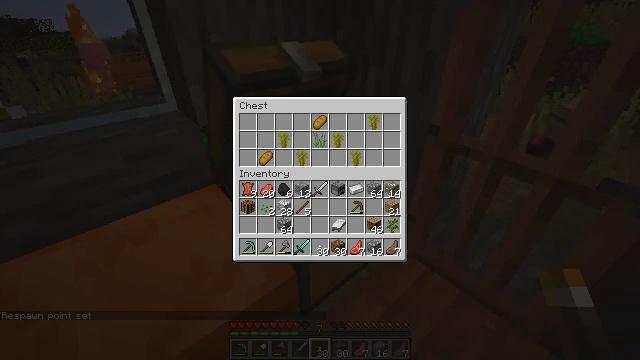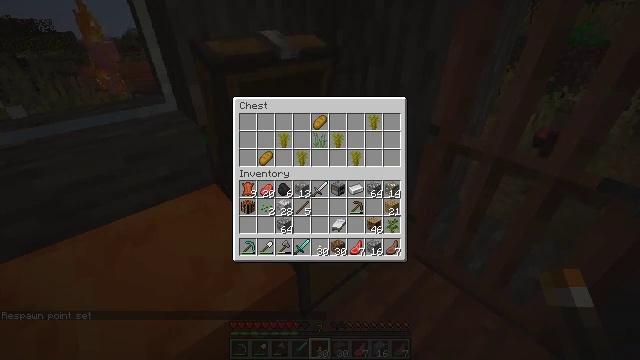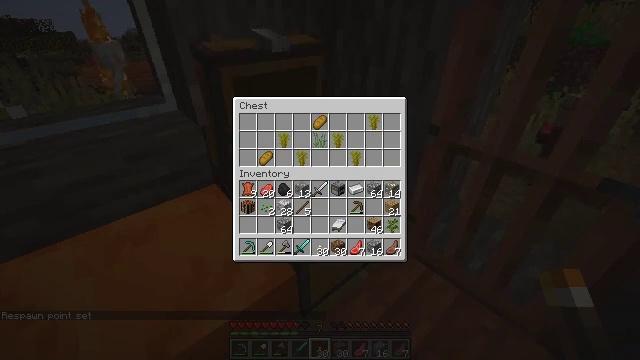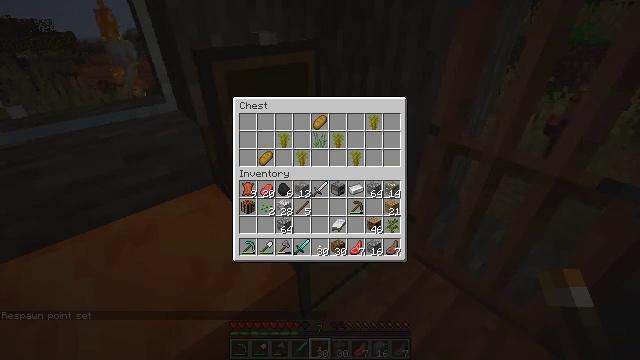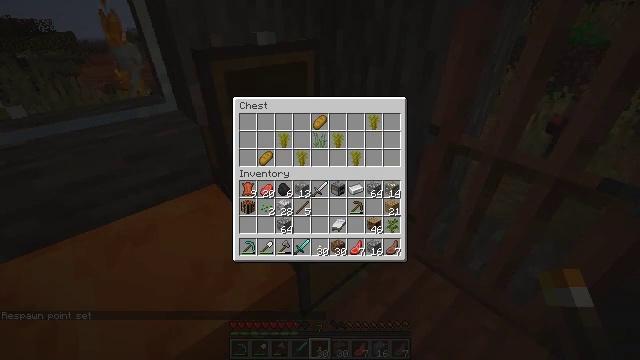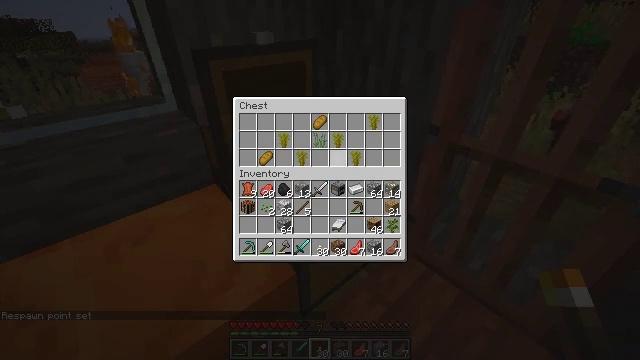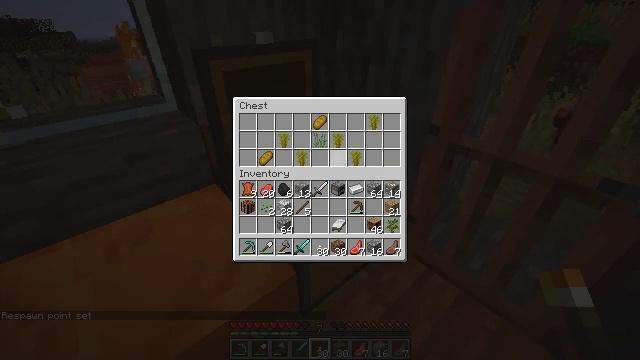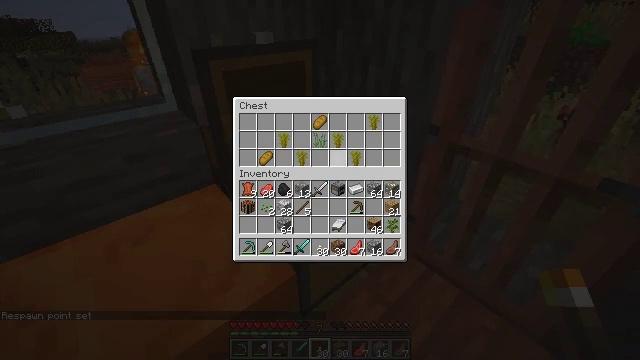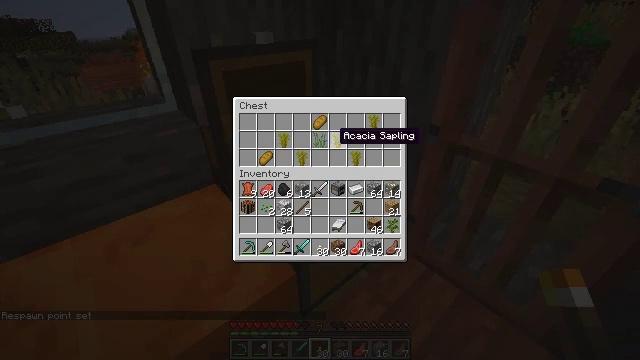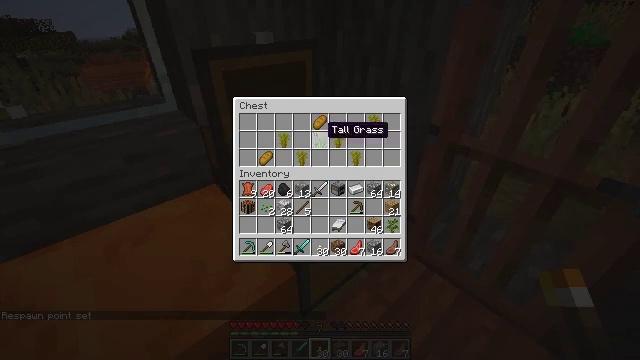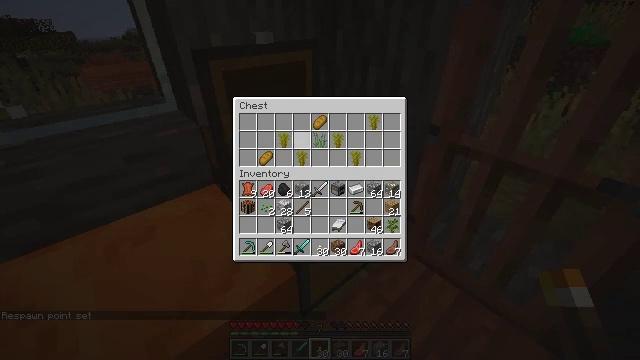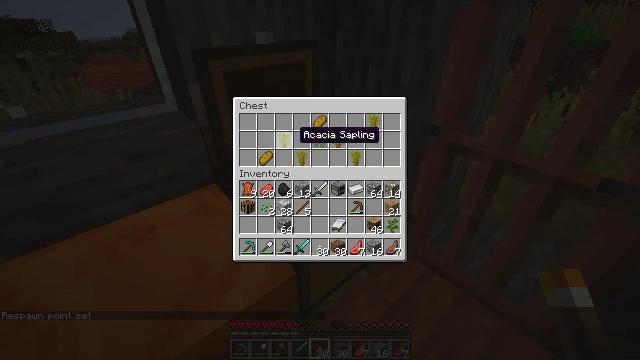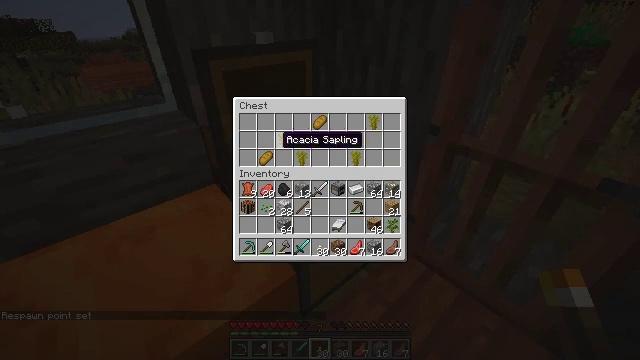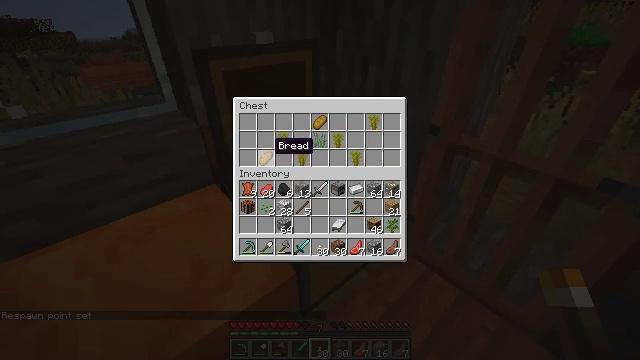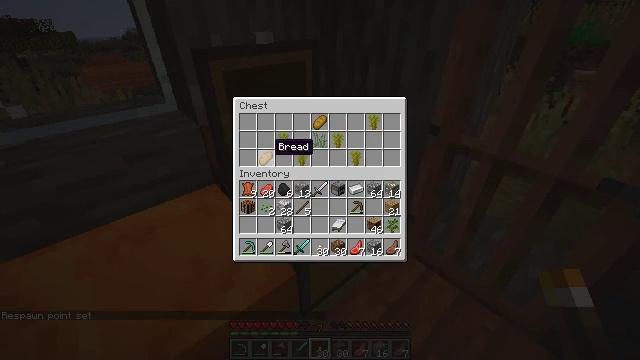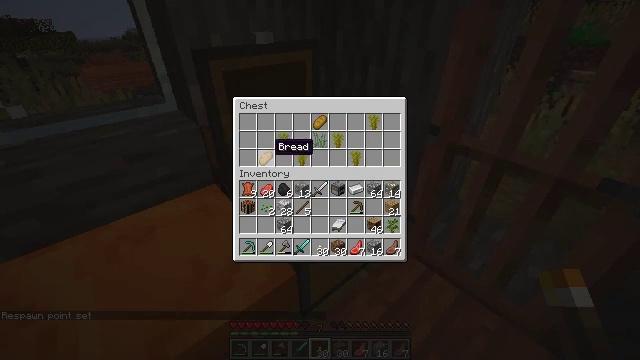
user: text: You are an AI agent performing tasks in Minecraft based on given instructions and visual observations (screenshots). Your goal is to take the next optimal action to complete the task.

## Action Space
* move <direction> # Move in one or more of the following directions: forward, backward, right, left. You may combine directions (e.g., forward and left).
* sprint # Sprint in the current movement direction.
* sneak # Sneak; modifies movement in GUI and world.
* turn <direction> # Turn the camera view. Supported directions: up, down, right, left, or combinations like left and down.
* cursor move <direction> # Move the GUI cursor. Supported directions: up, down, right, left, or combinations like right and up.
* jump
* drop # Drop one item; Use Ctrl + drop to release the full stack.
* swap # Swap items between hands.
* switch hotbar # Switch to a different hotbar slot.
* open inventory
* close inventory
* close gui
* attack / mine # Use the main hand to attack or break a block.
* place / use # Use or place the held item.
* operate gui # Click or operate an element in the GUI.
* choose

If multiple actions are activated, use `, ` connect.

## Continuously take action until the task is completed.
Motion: motion action
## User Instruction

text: Gather melon for food.
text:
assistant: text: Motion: no_op
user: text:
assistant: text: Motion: no_op
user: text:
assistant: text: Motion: no_op
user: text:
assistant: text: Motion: no_op
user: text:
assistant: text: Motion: cursor move right and up
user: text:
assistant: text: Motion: no_op
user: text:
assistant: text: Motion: no_op
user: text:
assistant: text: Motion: cursor move up
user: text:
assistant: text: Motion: cursor move left
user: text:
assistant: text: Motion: cursor move left
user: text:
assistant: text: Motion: cursor move left
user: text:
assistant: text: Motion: sneak, cursor move left
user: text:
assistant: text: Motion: sneak, cursor move left
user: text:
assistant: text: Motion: sneak
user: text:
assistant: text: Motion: sneak
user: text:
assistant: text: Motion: sneak
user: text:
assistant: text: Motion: sneak, operate gui
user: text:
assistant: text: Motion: sneak, operate gui
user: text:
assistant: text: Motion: sneak, cursor move right and up
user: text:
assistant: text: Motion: sneak, cursor move right and up
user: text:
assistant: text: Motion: sneak, cursor move right
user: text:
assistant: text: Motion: sneak
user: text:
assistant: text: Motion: sneak
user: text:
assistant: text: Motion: sneak
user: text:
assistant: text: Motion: sneak, operate gui
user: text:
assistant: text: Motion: sneak, operate gui
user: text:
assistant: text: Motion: sneak, operate gui
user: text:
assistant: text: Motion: sneak
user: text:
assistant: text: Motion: sneak
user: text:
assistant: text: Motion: sneak, operate gui